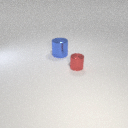
small red metal cylinder to the right of large blue metal cylinder